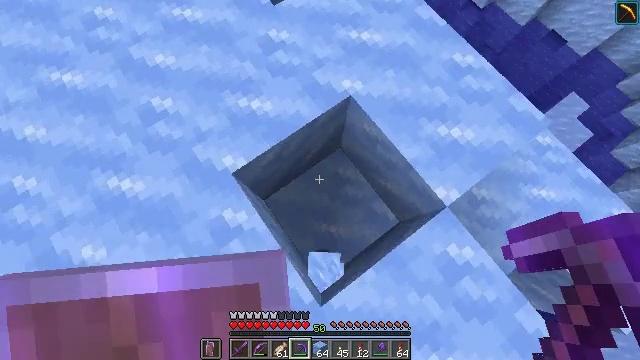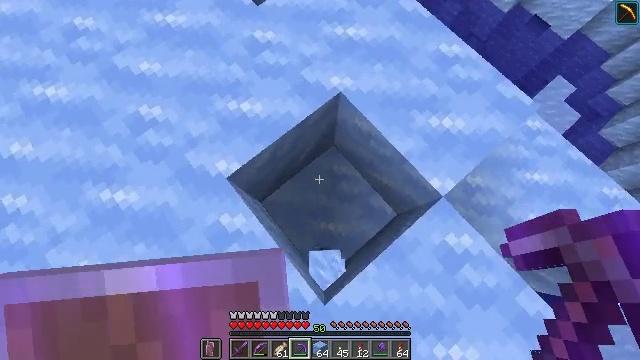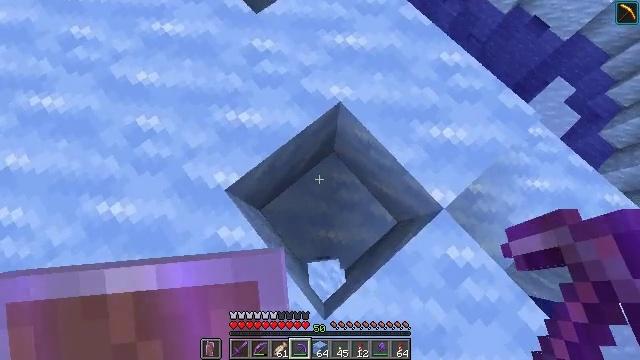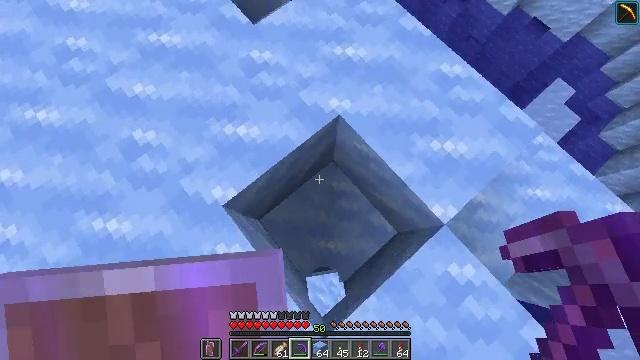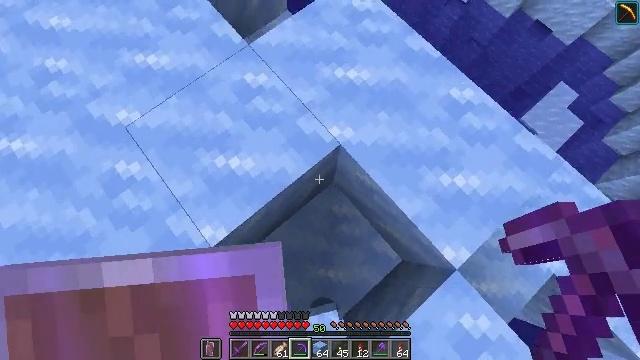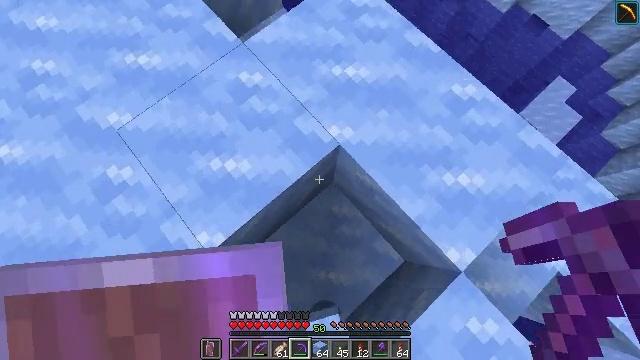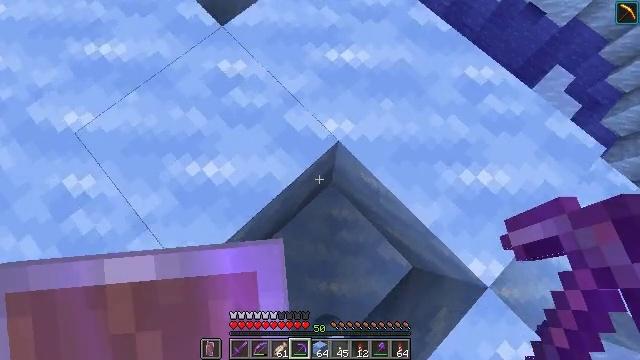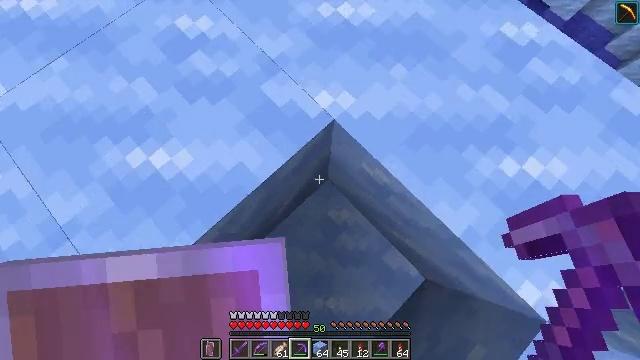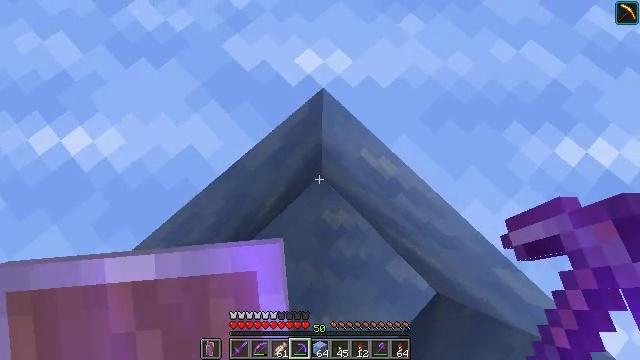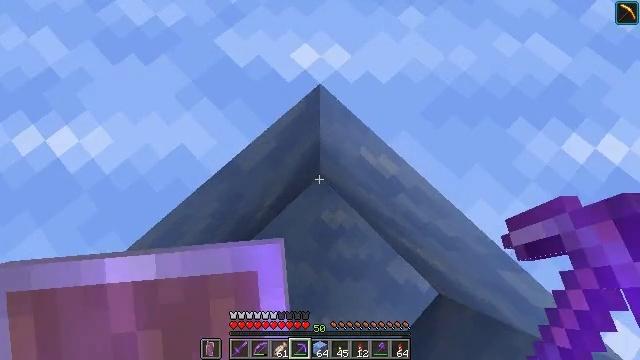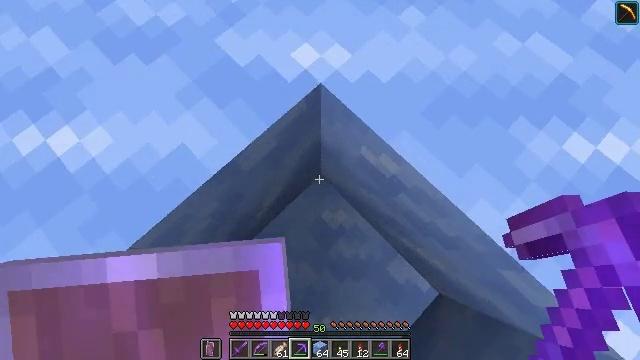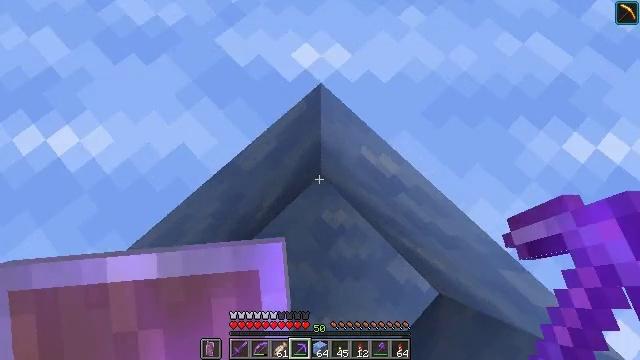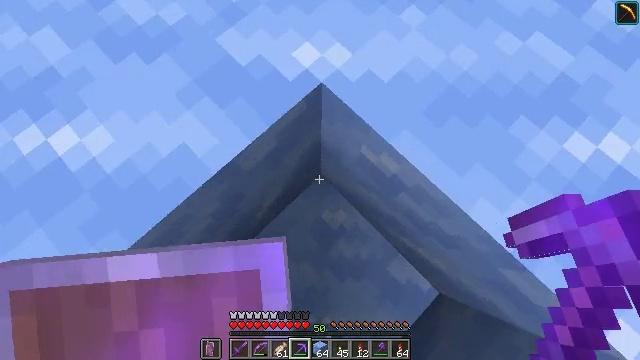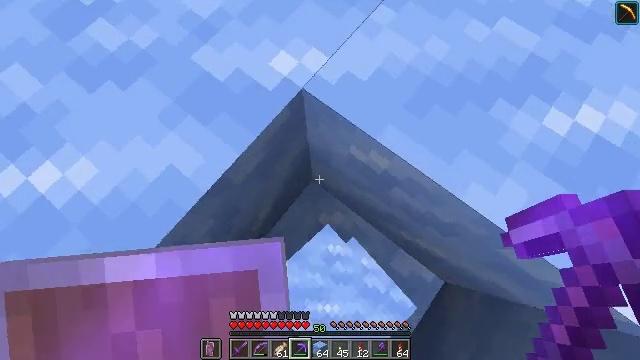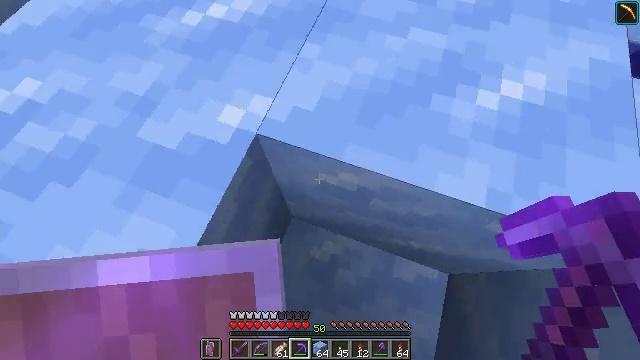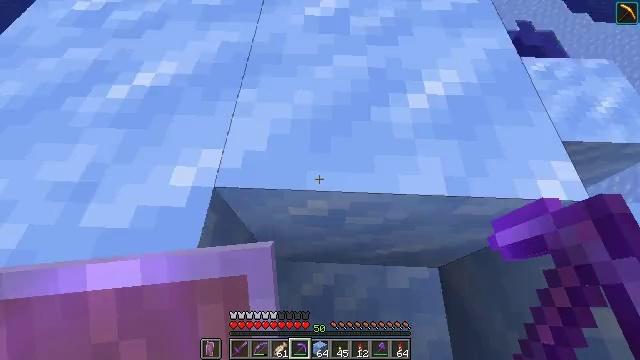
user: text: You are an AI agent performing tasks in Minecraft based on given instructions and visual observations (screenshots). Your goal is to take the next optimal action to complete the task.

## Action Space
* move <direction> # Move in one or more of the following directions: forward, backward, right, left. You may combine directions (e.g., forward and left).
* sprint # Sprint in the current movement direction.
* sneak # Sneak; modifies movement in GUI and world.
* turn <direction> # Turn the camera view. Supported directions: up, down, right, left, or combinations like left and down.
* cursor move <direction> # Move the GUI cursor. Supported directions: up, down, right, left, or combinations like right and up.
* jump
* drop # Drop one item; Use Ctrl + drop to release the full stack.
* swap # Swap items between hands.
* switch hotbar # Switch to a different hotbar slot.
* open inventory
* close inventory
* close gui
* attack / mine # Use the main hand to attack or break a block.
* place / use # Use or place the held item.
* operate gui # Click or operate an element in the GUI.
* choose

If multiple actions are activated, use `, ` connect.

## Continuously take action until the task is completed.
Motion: motion action
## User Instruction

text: Harvest packed ice from cold regions.
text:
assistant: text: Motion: turn right
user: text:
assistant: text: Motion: move forward
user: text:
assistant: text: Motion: move forward
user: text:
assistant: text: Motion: move forward
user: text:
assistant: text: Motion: turn right
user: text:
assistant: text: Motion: turn right
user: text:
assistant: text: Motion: no_op
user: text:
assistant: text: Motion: no_op
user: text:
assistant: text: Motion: no_op
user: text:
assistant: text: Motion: no_op
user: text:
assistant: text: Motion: no_op
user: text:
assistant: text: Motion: no_op
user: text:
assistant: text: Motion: turn right and up
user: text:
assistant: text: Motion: turn right and up
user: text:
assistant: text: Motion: turn right and up
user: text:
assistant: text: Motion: turn right and up
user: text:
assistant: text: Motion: sneak, turn right and up
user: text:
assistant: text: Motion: sneak, turn right and up
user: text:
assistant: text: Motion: sneak, turn right and up
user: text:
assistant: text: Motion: sneak, turn right and up
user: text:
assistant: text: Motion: sneak, turn right and up
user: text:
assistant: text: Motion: sneak, turn right and up
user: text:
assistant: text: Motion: sneak, turn right and up
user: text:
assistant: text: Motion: sneak, turn right and up
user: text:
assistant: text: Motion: sneak
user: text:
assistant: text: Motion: sneak, turn right and up, attack / mine
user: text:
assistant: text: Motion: sneak, turn right and up, attack / mine
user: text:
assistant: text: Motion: sneak, turn right and up, attack / mine
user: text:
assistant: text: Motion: sneak, turn right and up, attack / mine
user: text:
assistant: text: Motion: sneak, turn right and up, attack / mine